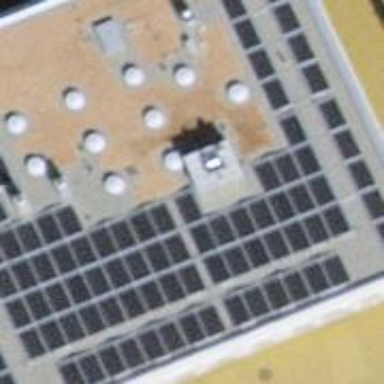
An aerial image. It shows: Solar power generator with photovoltaic panels.